Interaction volume radius: 5 \u00c5
Interaction volume height: 15 \u00c5
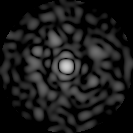
Disorder parameter: 0.8117